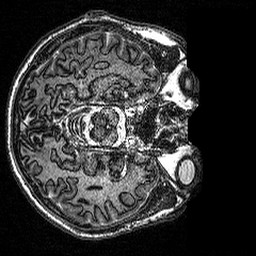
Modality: MP2RAGE
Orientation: axial
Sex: male
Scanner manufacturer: siemens
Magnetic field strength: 3 T
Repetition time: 5 s
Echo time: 0.00292 s